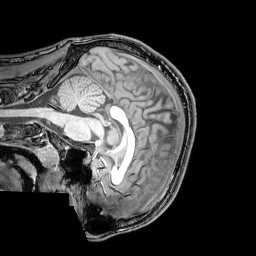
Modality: T1w
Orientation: sagittal
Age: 22
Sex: male
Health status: healthy
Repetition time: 0.081 s
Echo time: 0.037 s